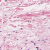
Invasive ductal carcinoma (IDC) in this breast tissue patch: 0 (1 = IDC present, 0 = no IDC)